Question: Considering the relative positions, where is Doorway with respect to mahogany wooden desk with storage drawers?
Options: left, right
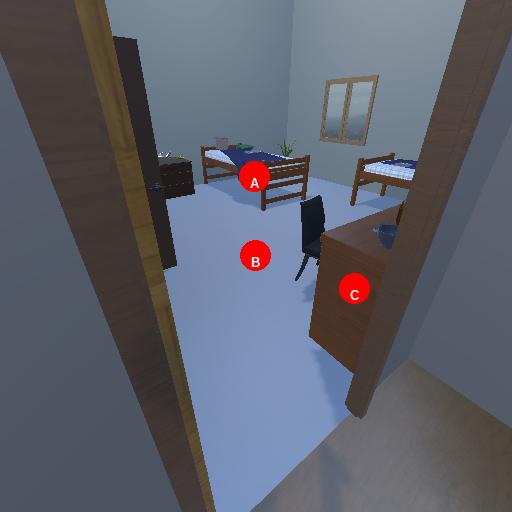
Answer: left